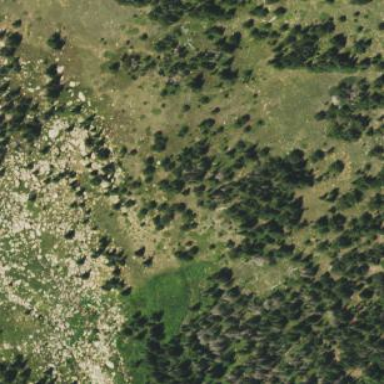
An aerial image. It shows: Woodland with evergreen needle-leaved trees.